Field crop: tomato
Growth stage: 1
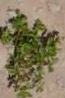
Species: portulaca